Question: ## Problem
Atlassian confluence 3.4.9 standalone (on Windows 7 64 bit with Oracle 11GR2) stopped working with 404 response.
If I looked at the Tomcat and Confluence logs, it looks there is no JDBC Datasource to talk to, however the database is up and running and no configuration has been changed.
The Oracle instance NR is up and running and the database can be connected.
No OS/Network change has been made. It was working last time I started on 13MAY2015.
Kindly suggest where to look at and how to debug.

# catalina log
'''
May 19, 2015 11:10:05 AM org.apache.tomcat.util.digester.SetPropertiesRule begin
WARNING: [SetPropertiesRule]{Server} Setting property 'debug' to '0' did not find a matching property.
May 19, 2015 11:10:05 AM org.apache.tomcat.util.digester.SetPropertiesRule begin
WARNING: [SetPropertiesRule]{Server/Service/Engine} Setting property 'debug' to '0' did not find a matching property.
May 19, 2015 11:10:05 AM org.apache.tomcat.util.digester.SetPropertiesRule begin
WARNING: [SetPropertiesRule]{Server/Service/Engine/Host} Setting property 'debug' to '0' did not find a matching property.
May 19, 2015 11:10:05 AM org.apache.tomcat.util.digester.SetPropertiesRule begin
WARNING: [SetPropertiesRule]{Server/Service/Engine/Host/Context} Setting property 'debug' to '0' did not find a matching property.
May 19, 2015 11:10:05 AM org.apache.coyote.http11.Http11Protocol init
INFO: Initializing Coyote HTTP/1.1 on http-8080
May 19, 2015 11:10:05 AM org.apache.catalina.startup.Catalina load
INFO: Initialization processed in 305 ms
May 19, 2015 11:10:05 AM org.apache.catalina.core.StandardService start
INFO: Starting service Tomcat-Standalone
May 19, 2015 11:10:05 AM org.apache.catalina.core.StandardEngine start
INFO: Starting Servlet Engine: Apache Tomcat/6.0.32
May 19, 2015 11:10:20 AM org.apache.catalina.core.StandardContext start
SEVERE: Error listenerStart
May 19, 2015 11:10:20 AM org.apache.catalina.core.StandardContext start
SEVERE: Context [] startup failed due to previous errors
May 19, 2015 11:10:20 AM org.apache.catalina.loader.WebappClassLoader clearReferencesJdbc
SEVERE: The web application [] registered the JDBC driver [com.mysql.jdbc.Driver] but failed to unregister it when the web application was stopped. To prevent a memory leak, the JDBC Driver has been forcibly unregistered.
May 19, 2015 11:10:20 AM org.apache.catalina.loader.WebappClassLoader clearReferencesJdbc
SEVERE: The web application [] registered the JDBC driver [org.postgresql.Driver] but failed to unregister it when the web application was stopped. To prevent a memory leak, the JDBC Driver has been forcibly unregistered.
May 19, 2015 11:10:20 AM org.apache.catalina.loader.WebappClassLoader clearThreadLocalMap
SEVERE: The web application [] created a ThreadLocal with key of type [java.lang.ThreadLocal] (value [java.lang.ThreadLocal@6b950106]) and a value of type [org.dom4j.DocumentFactory] (value [org.dom4j.DocumentFactory@<PHONE>]) but failed to remove it when the web application was stopped. This is very likely to create a memory leak.
May 19, 2015 11:10:20 AM org.apache.catalina.loader.WebappClassLoader clearThreadLocalMap
SEVERE: The web application [] created a ThreadLocal with key of type [com.atlassian.core.logging.ThreadLocalErrorCollection$2] (value [com.atlassian.core.logging.ThreadLocalErrorCollection$2@6914225f]) and a value of type [java.lang.Boolean] (value [false]) but failed to remove it when the web application was stopped. This is very likely to create a memory leak.
May 19, 2015 11:10:22 AM org.apache.coyote.http11.Http11Protocol start
INFO: Starting Coyote HTTP/1.1 on http-8080
May 19, 2015 11:10:22 AM org.apache.catalina.startup.Catalina start
INFO: Server startup in 16464 ms
May 19, 2015 11:35:22 AM org.apache.coyote.http11.Http11Protocol pause
INFO: Pausing Coyote HTTP/1.1 on http-8080
May 19, 2015 11:35:23 AM org.apache.catalina.core.StandardService stop
INFO: Stopping service Tomcat-Standalone
May 19, 2015 11:35:23 AM org.apache.catalina.core.StandardContext stop
INFO: Container org.apache.catalina.core.ContainerBase.[Standalone].[localhost].[/] has not been started
May 19, 2015 11:35:23 AM org.apache.coyote.http11.Http11Protocol destroy
INFO: Stopping Coyote HTTP/1.1 on http-8080
'''
# atlassian-confluence.log
'''
2015-05-19 11:10:09,652 INFO [main] [com.atlassian.confluence.lifecycle] contextInitialized Starting Confluence 3.4.9 (build #2042)
2015-05-19 11:10:13,536 INFO [main] [atlassian.plugin.manager.DefaultPluginManager] init Initialising the plugin system
2015-05-19 11:10:13,951 INFO [main] [atlassian.plugin.manager.DefaultPluginManager] init Plugin system started in 0:00:00.412
2015-05-19 11:10:16,160 WARN [main] [atlassian.config.xml.AbstractDom4jXmlConfigurationPersister] saveDocumentAtomically Unable to move D:\Home\Self\Repositories\Confluence\confluence.cfg.xml2349617058309685196tmp to D:\Home\Self\Repositories\Confluence\confluence.cfg.xml. Falling back to non-atomic overwrite.
2015-05-19 11:10:16,176 INFO [main] [springframework.web.context.ContextLoader] initWebApplicationContext Root WebApplicationContext: initialization started
2015-05-19 11:10:18,832 INFO [main] [com.atlassian.confluence.lifecycle] <init> Loading EhCache cache manager
2015-05-19 11:10:20,269 FATAL [main] [sf.hibernate.connection.DatasourceConnectionProvider] configure Could not find datasource: java:comp/env/jdbc/confluence
javax.naming.NameNotFoundException: Name jdbc is not bound in this Context
at org.apache.naming.NamingContext.lookup(NamingContext.java:770)
at org.apache.naming.NamingContext.lookup(NamingContext.java:140)
at org.apache.naming.NamingContext.lookup(NamingContext.java:781)
at org.apache.naming.NamingContext.lookup(NamingContext.java:140)
at org.apache.naming.NamingContext.lookup(NamingContext.java:781)
at org.apache.naming.NamingContext.lookup(NamingContext.java:153)
at org.apache.naming.SelectorContext.lookup(SelectorContext.java:152)
at javax.naming.InitialContext.lookup(InitialContext.java:411)
at net.sf.hibernate.connection.DatasourceConnectionProvider.configure(DatasourceConnectionProvider.java:44)
at net.sf.hibernate.connection.ConnectionProviderFactory.newConnectionProvider(ConnectionProviderFactory.java:83)
at net.sf.hibernate.cfg.SettingsFactory.buildSettings(SettingsFactory.java:76)
at net.sf.hibernate.cfg.Configuration.buildSettings(Configuration.java:1187)
at net.sf.hibernate.cfg.Configuration.buildSessionFactory(Configuration.java:818)
at org.springframework.orm.hibernate.LocalSessionFactoryBean.newSessionFactory(LocalSessionFactoryBean.java:540)
at org.springframework.orm.hibernate.LocalSessionFactoryBean.afterPropertiesSet(LocalSessionFactoryBean.java:474)
at org.springframework.beans.factory.support.AbstractAutowireCapableBeanFactory.invokeInitMethods(AbstractAutowireCapableBeanFactory.java:1203)
at org.springframework.beans.factory.support.AbstractAutowireCapableBeanFactory.initializeBean(AbstractAutowireCapableBeanFactory.java:1172)
at org.springframework.beans.factory.support.AbstractAutowireCapableBeanFactory.createBean(AbstractAutowireCapableBeanFactory.java:427)
at org.springframework.beans.factory.support.AbstractBeanFactory$1.getObject(AbstractBeanFactory.java:249)
at org.springframework.beans.factory.support.DefaultSingletonBeanRegistry.getSingleton(DefaultSingletonBeanRegistry.java:155)
at org.springframework.beans.factory.support.AbstractBeanFactory.getBean(AbstractBeanFactory.java:246)
at org.springframework.beans.factory.support.AbstractBeanFactory.getBean(AbstractBeanFactory.java:160)
at org.springframework.beans.factory.support.BeanDefinitionValueResolver.resolveReference(BeanDefinitionValueResolver.java:267)
at org.springframework.beans.factory.support.BeanDefinitionValueResolver.resolveValueIfNecessary(BeanDefinitionValueResolver.java:110)
at org.springframework.beans.factory.support.AbstractAutowireCapableBeanFactory.applyPropertyValues(AbstractAutowireCapableBeanFactory.java:1100)
at org.springframework.beans.factory.support.AbstractAutowireCapableBeanFactory.populateBean(AbstractAutowireCapableBeanFactory.java:862)
at org.springframework.beans.factory.support.AbstractAutowireCapableBeanFactory.createBean(AbstractAutowireCapableBeanFactory.java:423)
at org.springframework.beans.factory.support.AbstractBeanFactory$1.getObject(AbstractBeanFactory.java:249)
at org.springframework.beans.factory.support.DefaultSingletonBeanRegistry.getSingleton(DefaultSingletonBeanRegistry.java:155)
at org.springframework.beans.factory.support.AbstractBeanFactory.getBean(AbstractBeanFactory.java:246)
at org.springframework.beans.factory.support.AbstractBeanFactory.getBean(AbstractBeanFactory.java:160)
at org.springframework.beans.factory.support.BeanDefinitionValueResolver.resolveReference(BeanDefinitionValueResolver.java:267)
at org.springframework.beans.factory.support.BeanDefinitionValueResolver.resolveValueIfNecessary(BeanDefinitionValueResolver.java:110)
at org.springframework.beans.factory.support.AbstractAutowireCapableBeanFactory.applyPropertyValues(AbstractAutowireCapableBeanFactory.java:1100)
at org.springframework.beans.factory.support.AbstractAutowireCapableBeanFactory.populateBean(AbstractAutowireCapableBeanFactory.java:862)
at org.springframework.beans.factory.support.AbstractAutowireCapableBeanFactory.createBean(AbstractAutowireCapableBeanFactory.java:423)
at org.springframework.beans.factory.support.AbstractBeanFactory$1.getObject(AbstractBeanFactory.java:249)
at org.springframework.beans.factory.support.DefaultSingletonBeanRegistry.getSingleton(DefaultSingletonBeanRegistry.java:155)
at org.springframework.beans.factory.support.AbstractBeanFactory.getBean(AbstractBeanFactory.java:246)
at org.springframework.beans.factory.support.AbstractBeanFactory.getBean(AbstractBeanFactory.java:160)
at org.springframework.beans.factory.support.BeanDefinitionValueResolver.resolveReference(BeanDefinitionValueResolver.java:267)
at org.springframework.beans.factory.support.BeanDefinitionValueResolver.resolveValueIfNecessary(BeanDefinitionValueResolver.java:110)
at org.springframework.beans.factory.support.AbstractAutowireCapableBeanFactory.applyPropertyValues(AbstractAutowireCapableBeanFactory.java:1100)
at org.springframework.beans.factory.support.AbstractAutowireCapableBeanFactory.populateBean(AbstractAutowireCapableBeanFactory.java:862)
at org.springframework.beans.factory.support.AbstractAutowireCapableBeanFactory.createBean(AbstractAutowireCapableBeanFactory.java:423)
at org.springframework.beans.factory.support.AbstractBeanFactory$1.getObject(AbstractBeanFactory.java:249)
at org.springframework.beans.factory.support.DefaultSingletonBeanRegistry.getSingleton(DefaultSingletonBeanRegistry.java:155)
at org.springframework.beans.factory.support.AbstractBeanFactory.getBean(AbstractBeanFactory.java:246)
at org.springframework.beans.factory.support.AbstractBeanFactory.getBean(AbstractBeanFactory.java:160)
at org.springframework.beans.factory.support.BeanDefinitionValueResolver.resolveReference(BeanDefinitionValueResolver.java:267)
at org.springframework.beans.factory.support.BeanDefinitionValueResolver.resolveValueIfNecessary(BeanDefinitionValueResolver.java:110)
at org.springframework.beans.factory.support.ConstructorResolver.resolveConstructorArguments(ConstructorResolver.java:401)
at org.springframework.beans.factory.support.ConstructorResolver.autowireConstructor(ConstructorResolver.java:121)
at org.springframework.beans.factory.support.AbstractAutowireCapableBeanFactory.autowireConstructor(AbstractAutowireCapableBeanFactory.java:800)
at org.springframework.beans.factory.support.AbstractAutowireCapableBeanFactory.createBeanInstance(AbstractAutowireCapableBeanFactory.java:718)
at org.springframework.beans.factory.support.AbstractAutowireCapableBeanFactory.createBean(AbstractAutowireCapableBeanFactory.java:386)
at org.springframework.beans.factory.support.AbstractBeanFactory$1.getObject(AbstractBeanFactory.java:249)
at org.springframework.beans.factory.support.DefaultSingletonBeanRegistry.getSingleton(DefaultSingletonBeanRegistry.java:155)
at org.springframework.beans.factory.support.AbstractBeanFactory.getBean(AbstractBeanFactory.java:246)
at org.springframework.beans.factory.support.AbstractBeanFactory.getBean(AbstractBeanFactory.java:160)
at org.springframework.beans.factory.support.BeanDefinitionValueResolver.resolveReference(BeanDefinitionValueResolver.java:267)
at org.springframework.beans.factory.support.BeanDefinitionValueResolver.resolveValueIfNecessary(BeanDefinitionValueResolver.java:110)
at org.springframework.beans.factory.support.AbstractAutowireCapableBeanFactory.applyPropertyValues(AbstractAutowireCapableBeanFactory.java:1100)
at org.springframework.beans.factory.support.AbstractAutowireCapableBeanFactory.populateBean(AbstractAutowireCapableBeanFactory.java:862)
at org.springframework.beans.factory.support.AbstractAutowireCapableBeanFactory.createBean(AbstractAutowireCapableBeanFactory.java:423)
at org.springframework.beans.factory.support.AbstractBeanFactory$1.getObject(AbstractBeanFactory.java:249)
at org.springframework.beans.factory.support.DefaultSingletonBeanRegistry.getSingleton(DefaultSingletonBeanRegistry.java:155)
at org.springframework.beans.factory.support.AbstractBeanFactory.getBean(AbstractBeanFactory.java:246)
at org.springframework.beans.factory.support.AbstractBeanFactory.getBean(AbstractBeanFactory.java:160)
at org.springframework.beans.factory.support.BeanDefinitionValueResolver.resolveReference(BeanDefinitionValueResolver.java:267)
at org.springframework.beans.factory.support.BeanDefinitionValueResolver.resolveValueIfNecessary(BeanDefinitionValueResolver.java:110)
at org.springframework.beans.factory.support.ConstructorResolver.resolveConstructorArguments(ConstructorResolver.java:385)
at org.springframework.beans.factory.support.ConstructorResolver.autowireConstructor(ConstructorResolver.java:121)
at org.springframework.beans.factory.support.AbstractAutowireCapableBeanFactory.autowireConstructor(AbstractAutowireCapableBeanFactory.java:800)
at org.springframework.beans.factory.support.AbstractAutowireCapableBeanFactory.createBeanInstance(AbstractAutowireCapableBeanFactory.java:718)
at org.springframework.beans.factory.support.AbstractAutowireCapableBeanFactory.createBean(AbstractAutowireCapableBeanFactory.java:386)
at org.springframework.beans.factory.support.AbstractBeanFactory$1.getObject(AbstractBeanFactory.java:249)
at org.springframework.beans.factory.support.DefaultSingletonBeanRegistry.getSingleton(DefaultSingletonBeanRegistry.java:155)
at org.springframework.beans.factory.support.AbstractBeanFactory.getBean(AbstractBeanFactory.java:246)
at org.springframework.beans.factory.support.AbstractBeanFactory.getBean(AbstractBeanFactory.java:160)
at org.springframework.beans.factory.support.DefaultListableBeanFactory.getBeansOfType(DefaultListableBeanFactory.java:248)
at org.springframework.context.support.AbstractApplicationContext.getBeansOfType(AbstractApplicationContext.java:820)
at org.springframework.context.support.AbstractApplicationContext.registerListeners(AbstractApplicationContext.java:597)
at org.springframework.context.support.AbstractApplicationContext.refresh(AbstractApplicationContext.java:349)
at org.springframework.web.context.ContextLoader.createWebApplicationContext(ContextLoader.java:246)
at org.springframework.web.context.ContextLoader.initWebApplicationContext(ContextLoader.java:189)
at org.springframework.web.context.ContextLoaderListener.contextInitialized(ContextLoaderListener.java:49)
at com.atlassian.spring.container.ContainerContextLoaderListener.contextInitialized(ContainerContextLoaderListener.java:32)
at org.apache.catalina.core.StandardContext.listenerStart(StandardContext.java:4205)
at org.apache.catalina.core.StandardContext.start(StandardContext.java:4704)
at org.apache.catalina.core.ContainerBase.start(ContainerBase.java:1053)
at org.apache.catalina.core.StandardHost.start(StandardHost.java:840)
at org.apache.catalina.core.ContainerBase.start(ContainerBase.java:1053)
at org.apache.catalina.core.StandardEngine.start(StandardEngine.java:463)
at org.apache.catalina.core.StandardService.start(StandardService.java:525)
at org.apache.catalina.core.StandardServer.start(StandardServer.java:754)
at org.apache.catalina.startup.Catalina.start(Catalina.java:595)
at sun.reflect.NativeMethodAccessorImpl.invoke0(Native Method)
at sun.reflect.NativeMethodAccessorImpl.invoke(NativeMethodAccessorImpl.java:57)
at sun.reflect.DelegatingMethodAccessorImpl.invoke(DelegatingMethodAccessorImpl.java:43)
at java.lang.reflect.Method.invoke(Method.java:606)
at org.apache.catalina.startup.Bootstrap.start(Bootstrap.java:289)
at org.apache.catalina.startup.Bootstrap.main(Bootstrap.java:414)
'''
# server.xml
'''
<Server port="8000" shutdown="SHUTDOWN" debug="0">
<Service name="Tomcat-Standalone">
<Connector className="org.apache.coyote.tomcat4.CoyoteConnector" port="8080" minProcessors="5"
maxProcessors="75"
enableLookups="false" redirectPort="8443" acceptCount="10" debug="0" connectionTimeout="20000"
useURIValidationHack="false" URIEncoding="UTF-8"/>
<Engine name="Standalone" defaultHost="localhost" debug="0">
<Host name="localhost" debug="0" appBase="webapps" unpackWARs="true" autoDeploy="false">
<Context path="" docBase="../confluence" debug="0" reloadable="false" useHttpOnly="true">
<!-- Logger is deprecated in Tomcat 5.5. Logging configuration for Confluence is specified in confluence/WEB-INF/classes/log4j.properties -->
<!-- Oracle Configuration -->
<Resource
name="jdbc/confluence"
auth="Container"
type="javax.sql.DataSource"
driverClassName="oracle.jdbc.OracleDriver"
url="jdbc:oracle:thin:@//localhost:1521/NR"
username="confluence"
password=*****
connectionProperties="SetBigStringTryClob=true"
maxActive="25"
maxIdle="5"
maxWait="10000"
/>
<Manager pathname="" />
</Context>
</Host>
</Engine>
</Service>
</Server>
'''
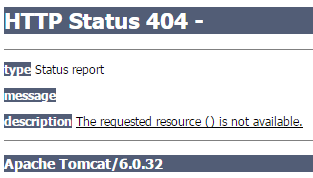
Answer: Found the database account expired on 15MAY2015.